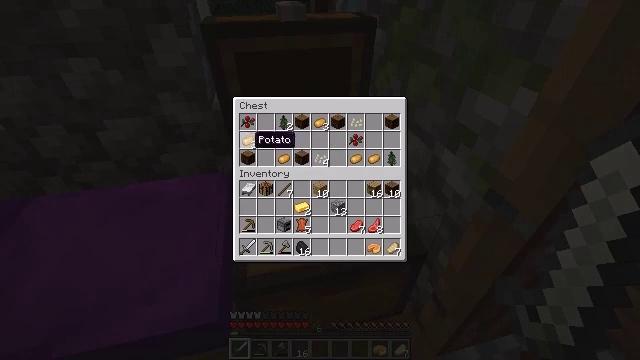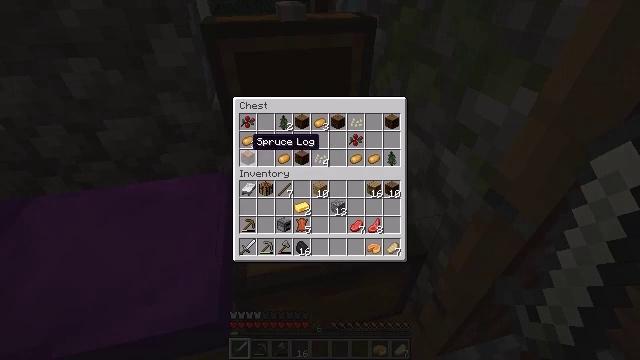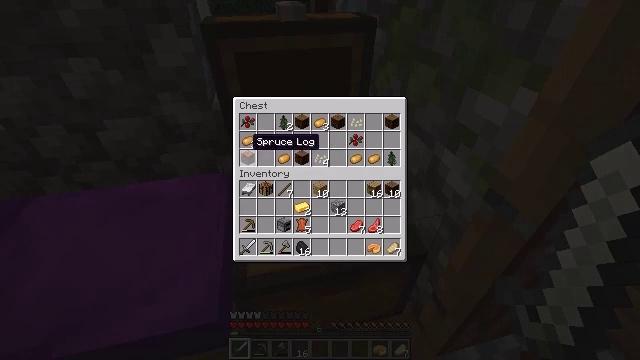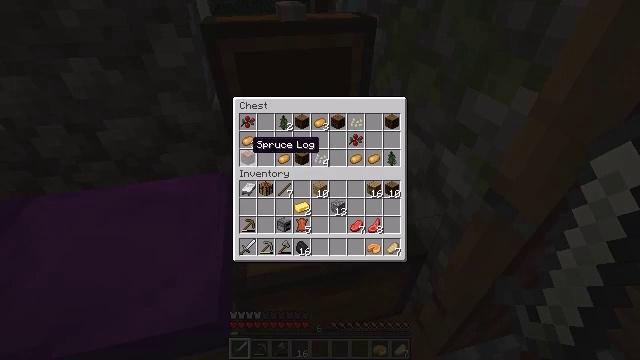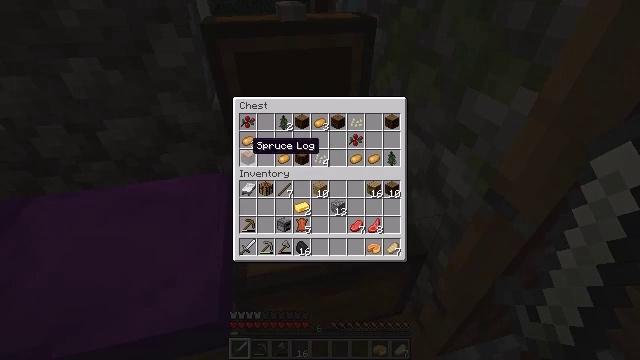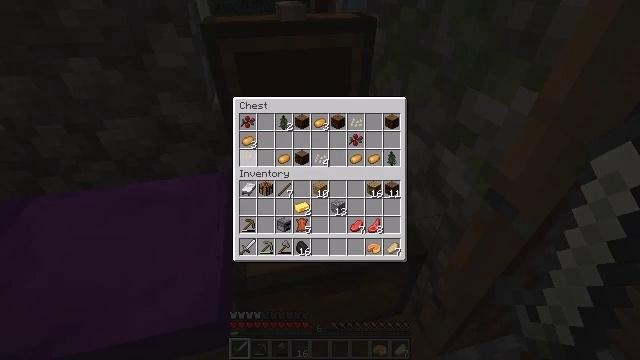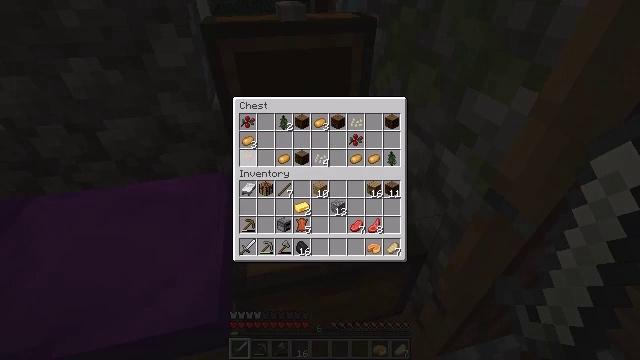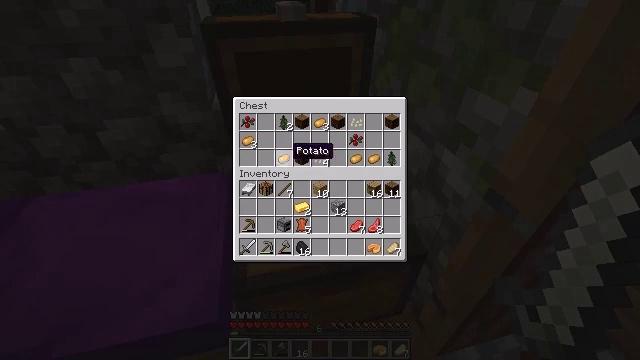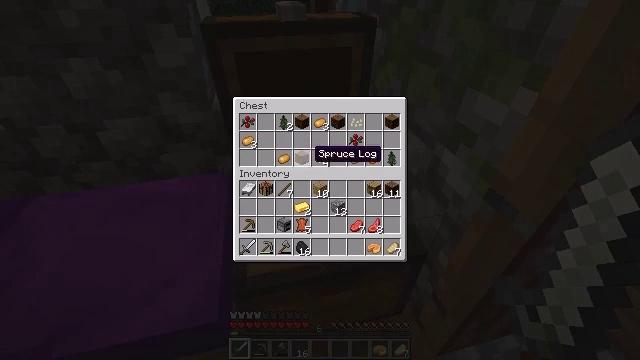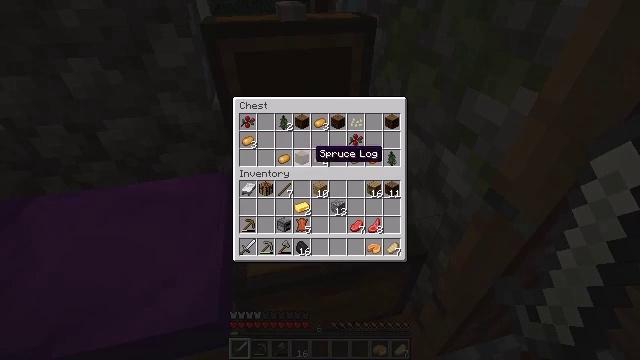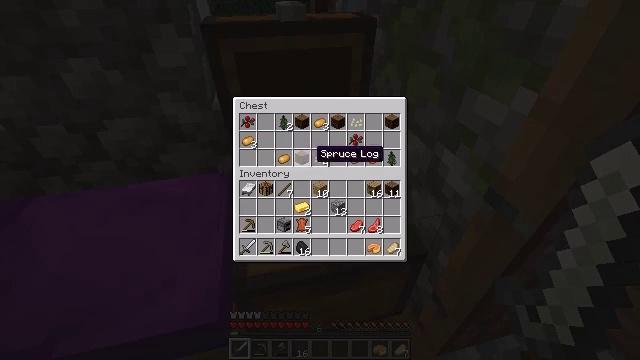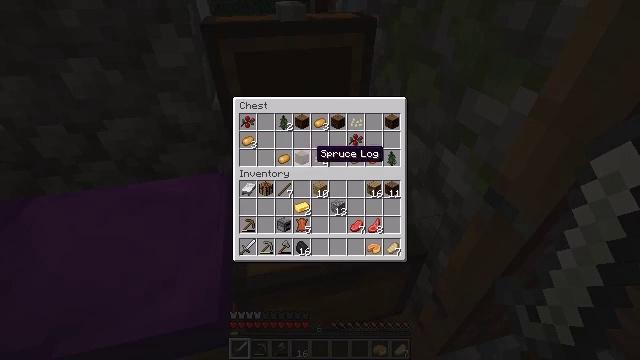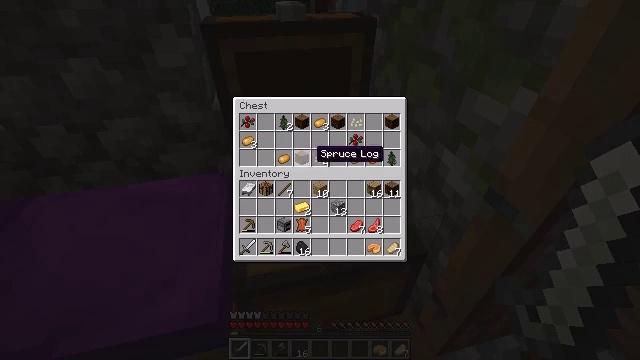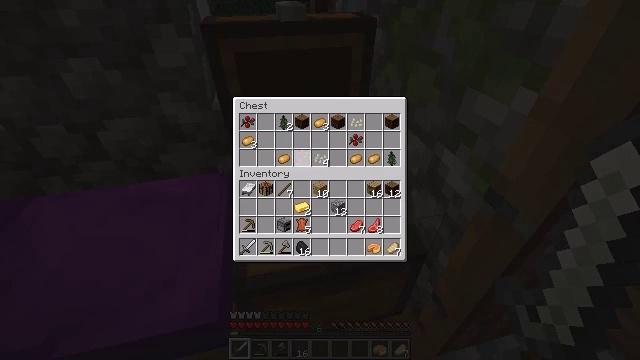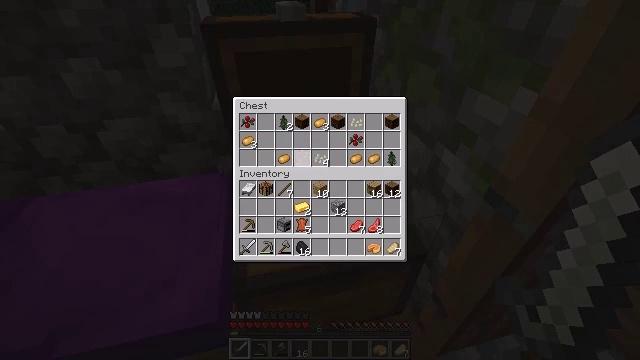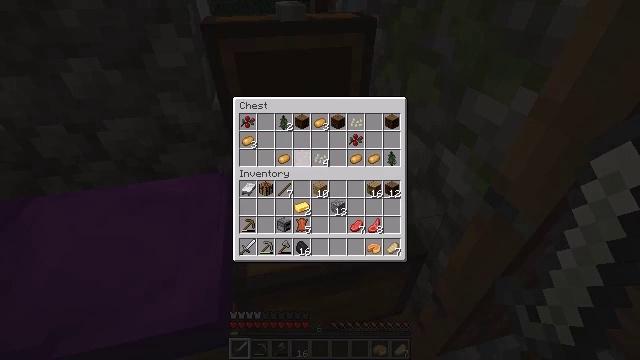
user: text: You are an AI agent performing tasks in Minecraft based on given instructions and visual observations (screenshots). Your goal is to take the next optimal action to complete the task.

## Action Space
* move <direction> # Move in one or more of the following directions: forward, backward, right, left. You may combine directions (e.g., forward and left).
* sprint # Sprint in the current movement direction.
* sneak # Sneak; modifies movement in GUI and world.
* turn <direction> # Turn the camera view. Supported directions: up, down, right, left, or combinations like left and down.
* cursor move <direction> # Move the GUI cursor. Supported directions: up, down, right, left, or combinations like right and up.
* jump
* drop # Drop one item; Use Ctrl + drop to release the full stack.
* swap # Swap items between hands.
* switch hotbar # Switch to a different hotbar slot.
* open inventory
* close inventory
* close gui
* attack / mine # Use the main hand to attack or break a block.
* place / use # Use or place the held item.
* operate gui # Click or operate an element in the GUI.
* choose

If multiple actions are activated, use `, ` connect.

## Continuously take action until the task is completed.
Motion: motion action
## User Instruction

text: Gather spruce leaves to collect foliage.
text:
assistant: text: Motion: sneak
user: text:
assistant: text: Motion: sneak
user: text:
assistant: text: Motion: sneak
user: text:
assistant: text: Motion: sneak
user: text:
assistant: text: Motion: sneak, operate gui
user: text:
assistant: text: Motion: sneak, operate gui
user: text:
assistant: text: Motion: sneak, cursor move right, operate gui
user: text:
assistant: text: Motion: sneak, cursor move right
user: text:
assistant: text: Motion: sneak
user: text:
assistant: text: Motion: sneak
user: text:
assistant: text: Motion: sneak
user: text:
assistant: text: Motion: sneak
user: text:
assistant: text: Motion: sneak, operate gui
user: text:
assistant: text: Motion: sneak, operate gui
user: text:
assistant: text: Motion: sneak, cursor move up, operate gui
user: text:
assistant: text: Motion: sneak, cursor move up
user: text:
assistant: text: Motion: sneak, cursor move up
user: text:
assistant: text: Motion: sneak
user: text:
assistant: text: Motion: sneak
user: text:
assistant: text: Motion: sneak
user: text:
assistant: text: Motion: sneak, operate gui
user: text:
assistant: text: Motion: sneak, operate gui
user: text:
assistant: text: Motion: sneak, cursor move right
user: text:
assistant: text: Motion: sneak
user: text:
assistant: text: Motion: sneak
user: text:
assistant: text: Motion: sneak
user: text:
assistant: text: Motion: sneak
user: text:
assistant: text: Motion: sneak
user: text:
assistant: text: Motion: sneak, operate gui
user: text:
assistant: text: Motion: sneak, operate gui